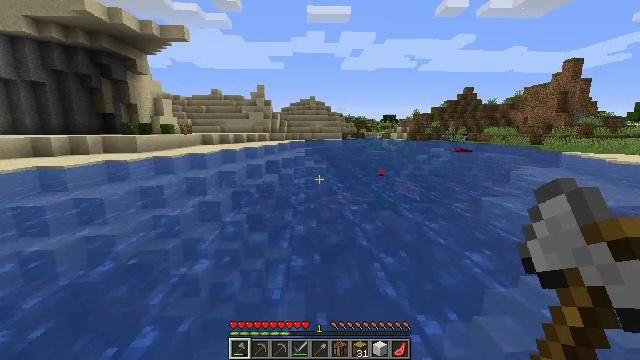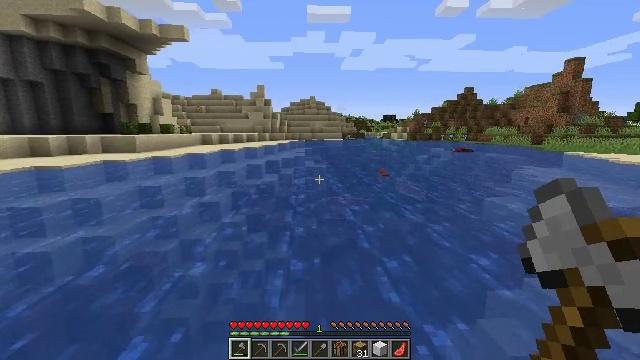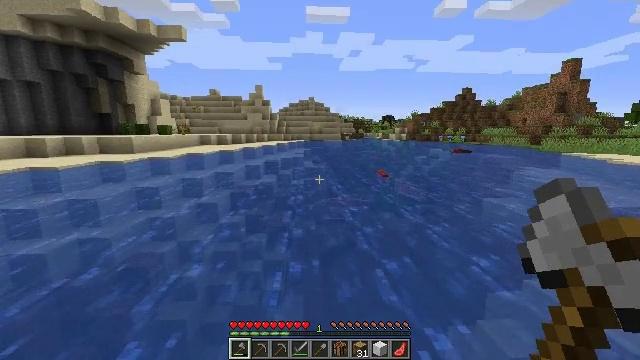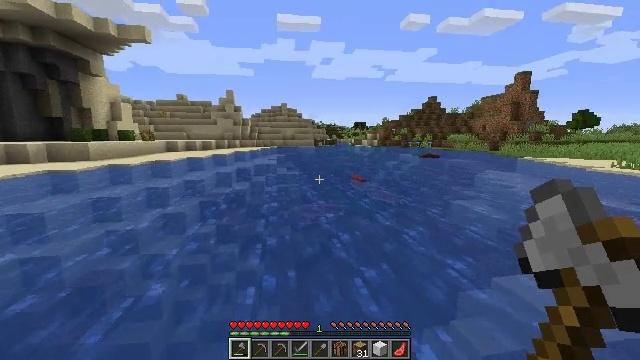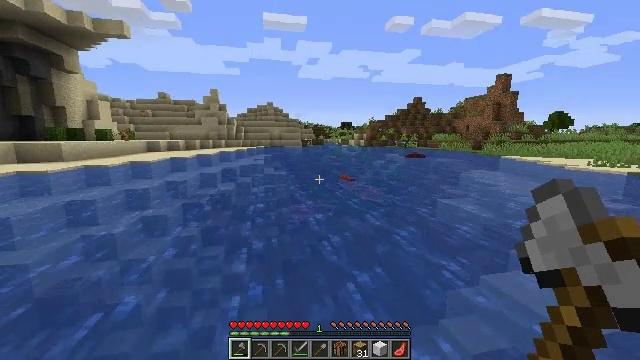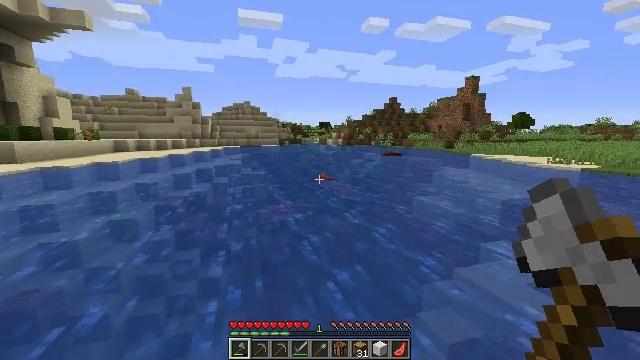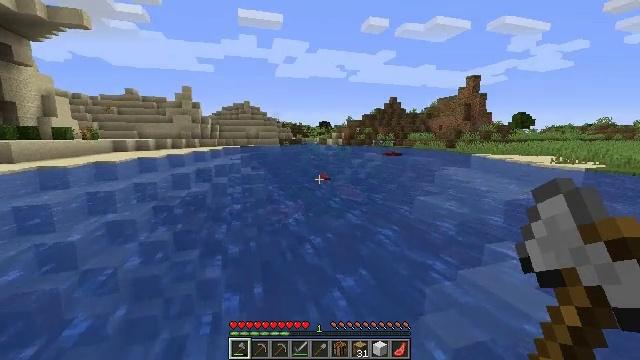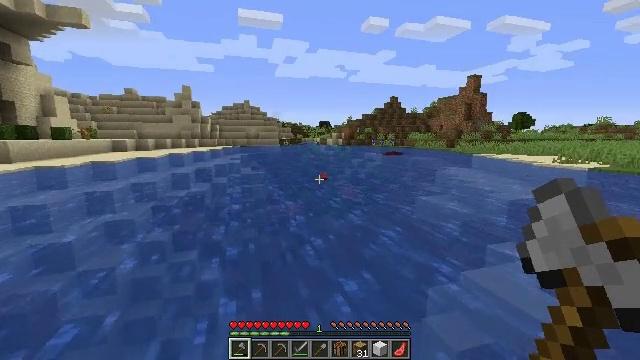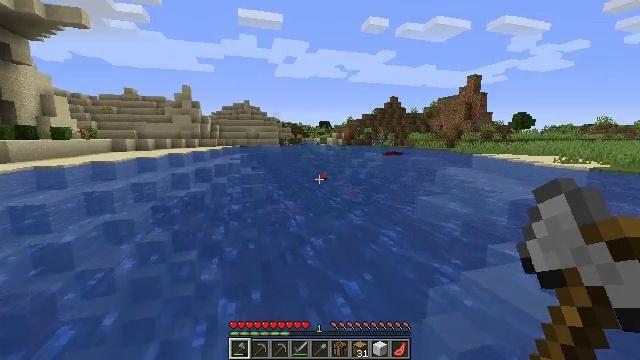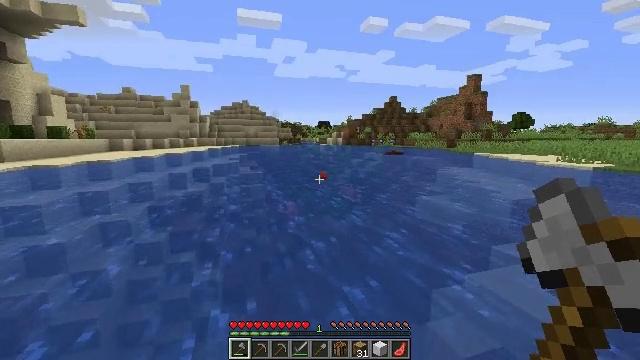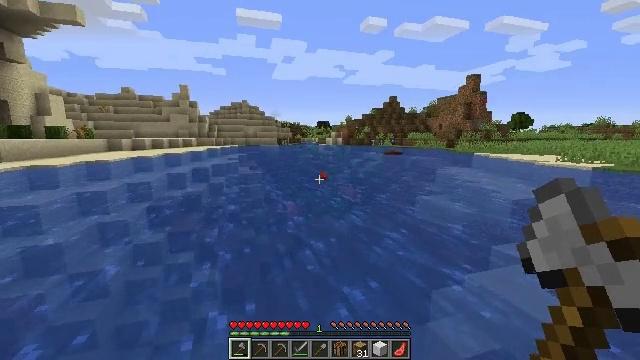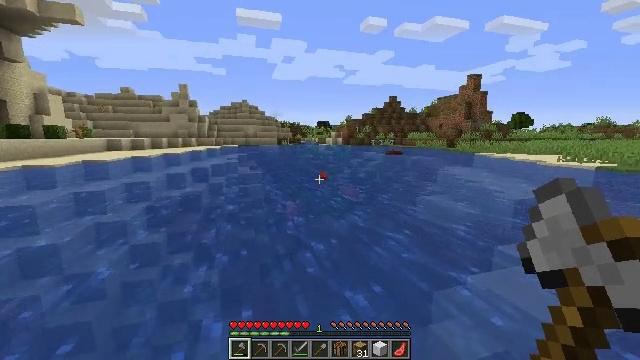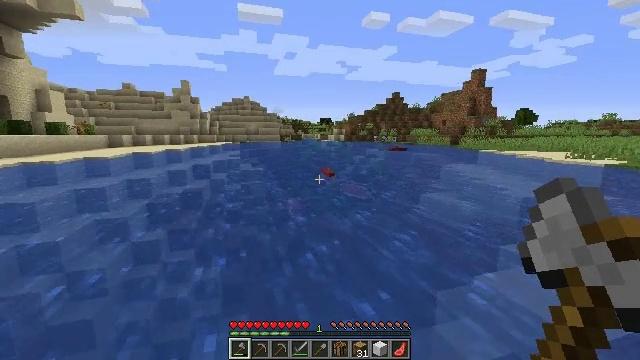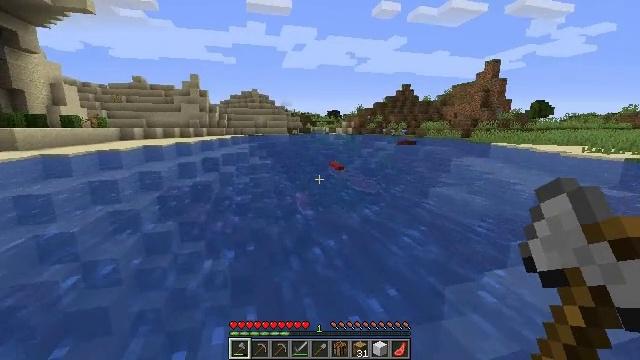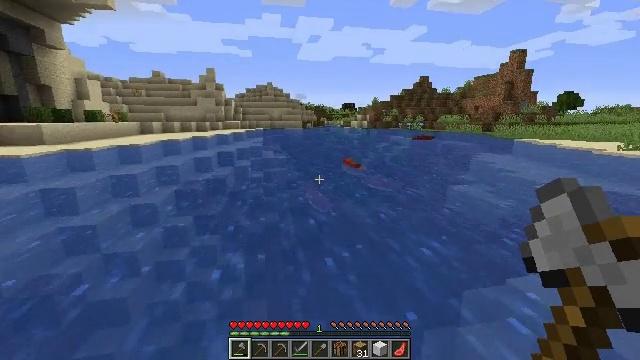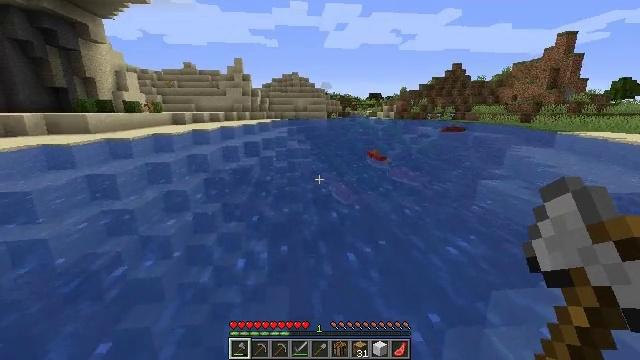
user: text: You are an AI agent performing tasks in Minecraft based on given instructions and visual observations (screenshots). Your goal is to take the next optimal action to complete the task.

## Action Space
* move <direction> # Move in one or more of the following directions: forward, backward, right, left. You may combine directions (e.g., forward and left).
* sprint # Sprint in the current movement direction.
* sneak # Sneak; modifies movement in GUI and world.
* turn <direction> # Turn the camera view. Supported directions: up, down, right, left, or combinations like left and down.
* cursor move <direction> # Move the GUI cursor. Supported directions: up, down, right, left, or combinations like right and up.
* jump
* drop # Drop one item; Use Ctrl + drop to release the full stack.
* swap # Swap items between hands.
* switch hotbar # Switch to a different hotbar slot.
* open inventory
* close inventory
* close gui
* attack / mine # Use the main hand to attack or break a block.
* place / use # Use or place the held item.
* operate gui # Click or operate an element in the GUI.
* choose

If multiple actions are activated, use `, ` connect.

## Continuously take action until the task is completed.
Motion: motion action
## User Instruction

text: Kill aquatic mobs.
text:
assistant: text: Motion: move forward
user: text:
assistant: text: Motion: move forward
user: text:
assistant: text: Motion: move forward, turn right and up
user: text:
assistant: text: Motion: move forward, turn right
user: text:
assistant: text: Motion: move forward, turn right
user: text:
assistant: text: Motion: move forward
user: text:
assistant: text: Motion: move forward
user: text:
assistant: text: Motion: move forward
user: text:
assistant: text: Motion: move forward
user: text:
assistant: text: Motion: move forward
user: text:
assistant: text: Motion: move forward
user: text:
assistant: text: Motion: move forward, jump
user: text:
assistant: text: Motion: move forward, turn left and down, jump
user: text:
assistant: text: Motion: move forward, turn left and down, jump
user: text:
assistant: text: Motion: move forward, turn left and down, jump
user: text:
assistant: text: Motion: move forward, jump
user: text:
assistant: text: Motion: move forward, jump
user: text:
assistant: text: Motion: move forward, jump
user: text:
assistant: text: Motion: move forward, jump
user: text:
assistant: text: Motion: move forward, jump
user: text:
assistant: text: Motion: move forward, jump
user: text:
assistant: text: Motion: move forward and move left, jump
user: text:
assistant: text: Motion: move forward and move left, jump
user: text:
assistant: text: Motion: move forward and move left, turn right, jump
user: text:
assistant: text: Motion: move forward and move left, turn right and down, jump
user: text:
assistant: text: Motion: move forward and move left, turn right and up, jump
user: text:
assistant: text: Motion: move forward and move left, jump
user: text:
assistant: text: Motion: move forward and move left, turn right, jump
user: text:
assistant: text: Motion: move forward and move left, turn right, jump
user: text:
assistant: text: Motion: move forward and move left, turn right, jump